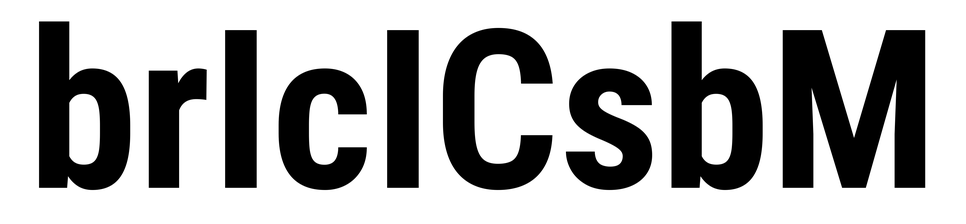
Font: Roboto_Condensed_Bold